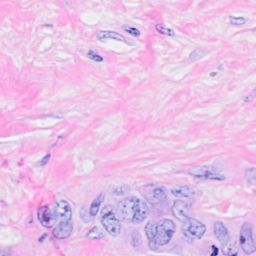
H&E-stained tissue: Breast